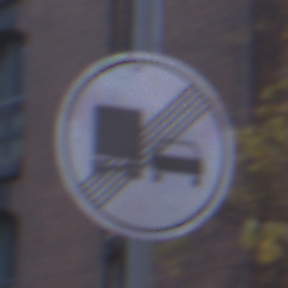
Verkehrszeichen: EndeUeberholverbotKraftfahrzeuge
Umgebung: Outdoor, Urban
Tageszeit: SunriseSunset
Wetter: Clear
Licht: Natural
Jahreszeit: NotSpecified
Kontrast: MediumContrast